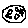
Label: moon